Aerial crown-view tile of a tropical tree (Barro Colorado Island, Panama), acquired 20250915:
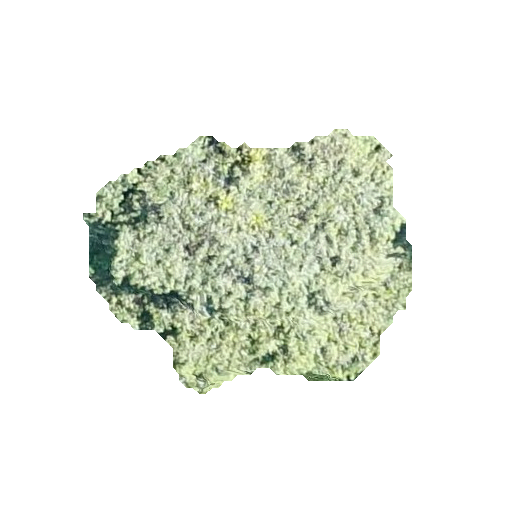
Species: Luehea seemannii
GBIF accepted scientific name: Luehea seemannii
Crown area: 92.255 m²